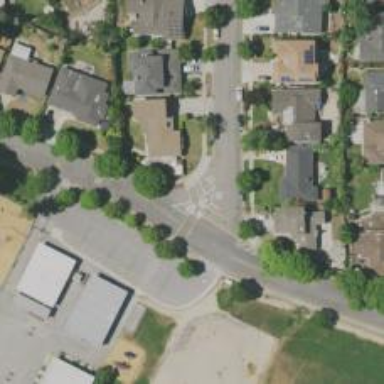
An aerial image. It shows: Marked crossing on footway.